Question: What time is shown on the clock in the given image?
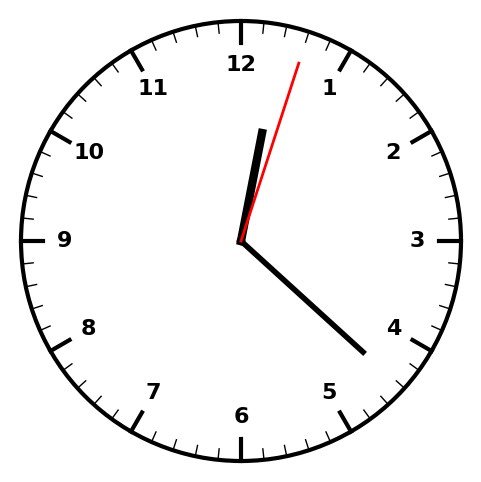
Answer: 12:22:03